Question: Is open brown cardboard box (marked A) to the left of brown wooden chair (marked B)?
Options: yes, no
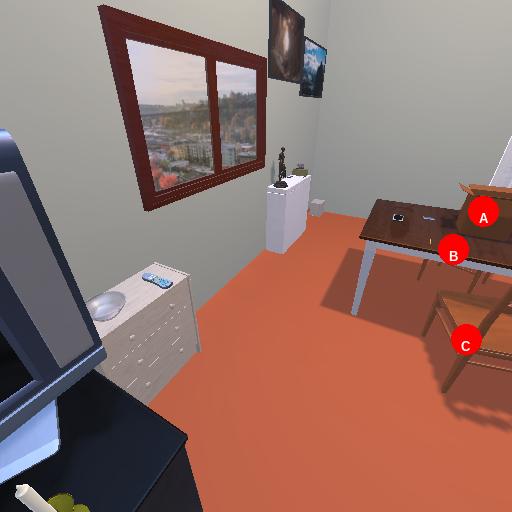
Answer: yes